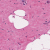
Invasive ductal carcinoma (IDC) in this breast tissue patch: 0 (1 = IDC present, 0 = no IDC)